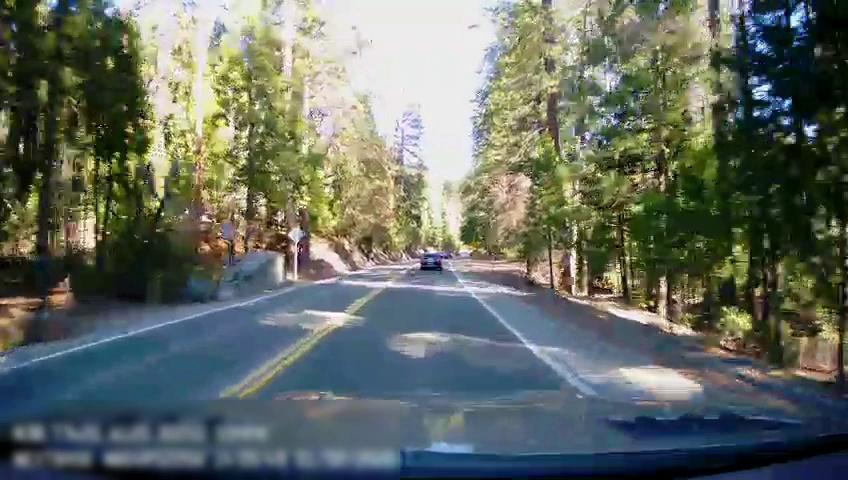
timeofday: Day
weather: Sunny
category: Drivable Space
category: Vehicles | Car
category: Lanes | Opposite Lane
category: Lanes | Opposite Lane
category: Lanes | Current Lane
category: Lanes | Current Lane